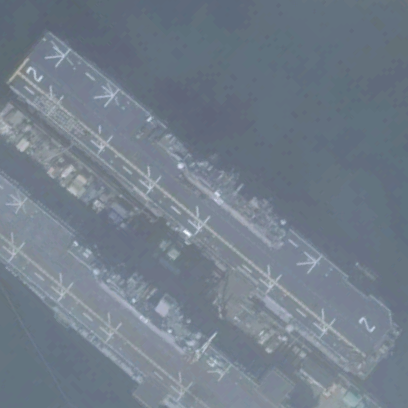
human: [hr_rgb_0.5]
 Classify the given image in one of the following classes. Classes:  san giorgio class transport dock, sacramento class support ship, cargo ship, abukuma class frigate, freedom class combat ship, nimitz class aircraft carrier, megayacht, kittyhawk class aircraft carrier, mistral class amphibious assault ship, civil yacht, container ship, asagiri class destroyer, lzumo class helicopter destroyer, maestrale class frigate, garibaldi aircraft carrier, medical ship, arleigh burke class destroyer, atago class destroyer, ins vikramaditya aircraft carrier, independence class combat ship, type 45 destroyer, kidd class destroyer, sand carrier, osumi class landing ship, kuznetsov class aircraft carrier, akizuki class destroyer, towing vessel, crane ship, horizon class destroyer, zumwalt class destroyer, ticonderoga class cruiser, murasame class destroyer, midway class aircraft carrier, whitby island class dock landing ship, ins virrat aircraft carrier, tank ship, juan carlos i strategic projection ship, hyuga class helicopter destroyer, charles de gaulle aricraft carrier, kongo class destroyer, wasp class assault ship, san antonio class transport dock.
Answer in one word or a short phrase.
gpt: Wasp class assault ship